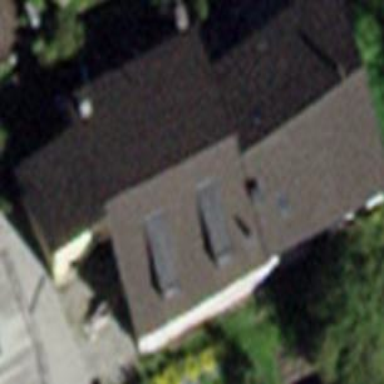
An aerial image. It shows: Detached building.